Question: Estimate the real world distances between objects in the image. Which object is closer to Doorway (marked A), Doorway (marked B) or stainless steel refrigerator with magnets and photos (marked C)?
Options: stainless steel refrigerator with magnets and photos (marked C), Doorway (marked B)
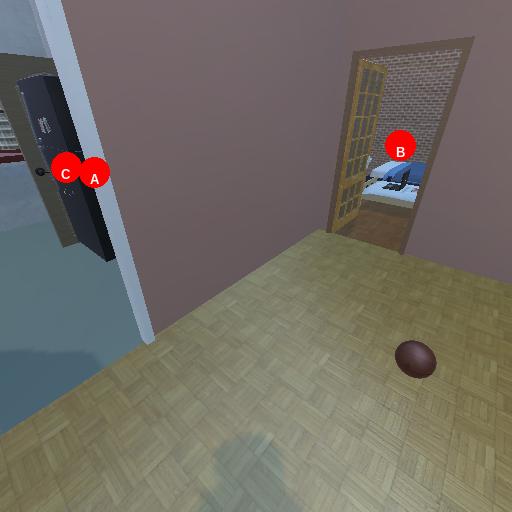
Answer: stainless steel refrigerator with magnets and photos (marked C)